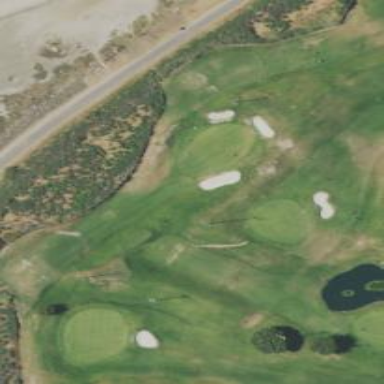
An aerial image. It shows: Golf hole.